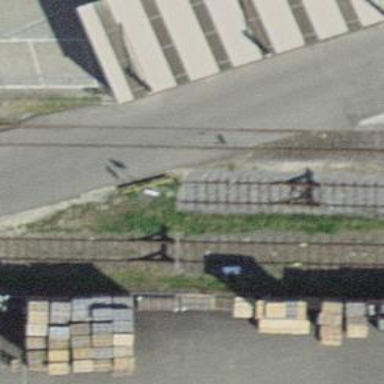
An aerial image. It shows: Railway buffer stop.